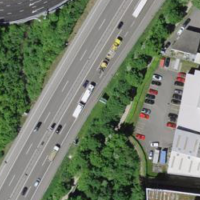
EUNIS habitat code: 57
Species observed at this site:
Milvus milvus